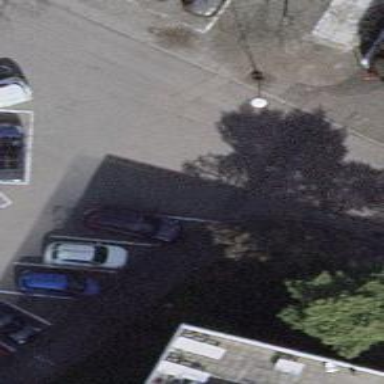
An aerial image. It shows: Asphalt sidewalk along the footway.